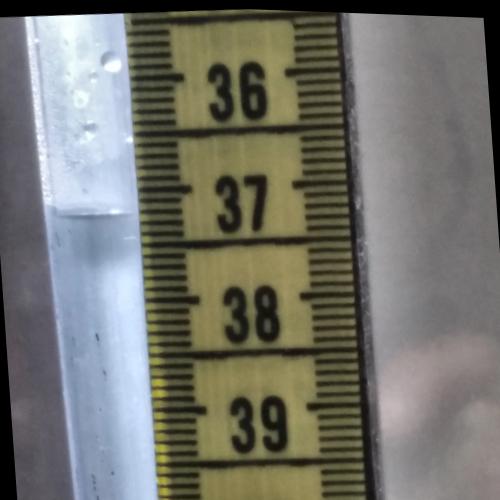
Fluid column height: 37.2 cm